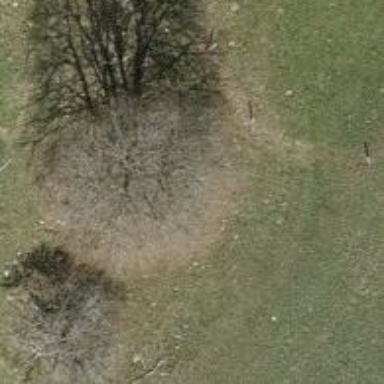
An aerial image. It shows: Beautiful tree in nature.